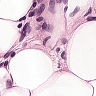
Metastatic tissue present: yes